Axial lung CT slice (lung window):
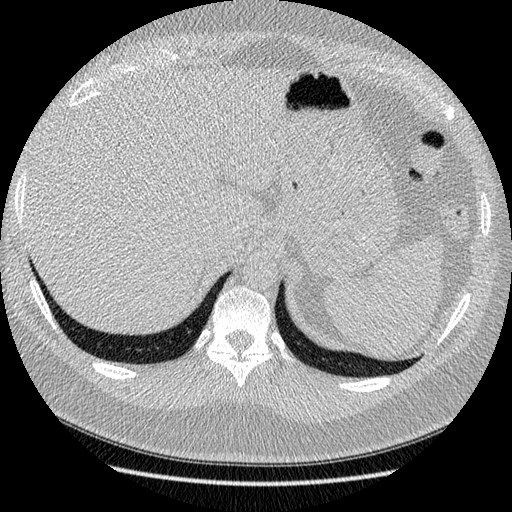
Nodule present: no